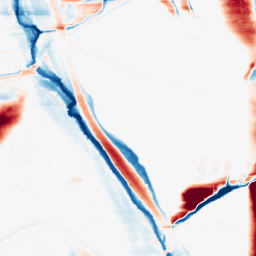
Category: morphological
Decomposition family: morphological_rect
Decomposition parameters: operation: average
width: 50
height: 5
Upsampling method: bilinear
Upsampling parameters: scale: 2
Upsampling scale: 2